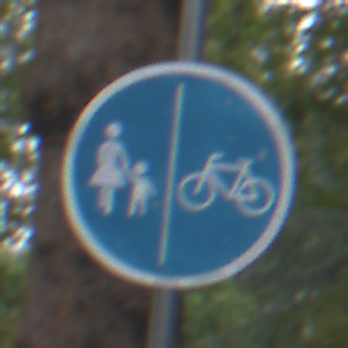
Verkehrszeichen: GetrennterRadUndGehwegRadwegRechts
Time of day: MorningAfternoon
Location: Outdoor (Urban)
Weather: Overcast
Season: NotSpecified
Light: Natural